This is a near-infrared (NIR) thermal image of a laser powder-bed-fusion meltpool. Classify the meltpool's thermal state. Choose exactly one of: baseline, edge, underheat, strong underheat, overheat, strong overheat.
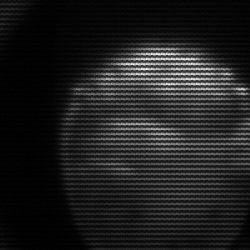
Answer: edge